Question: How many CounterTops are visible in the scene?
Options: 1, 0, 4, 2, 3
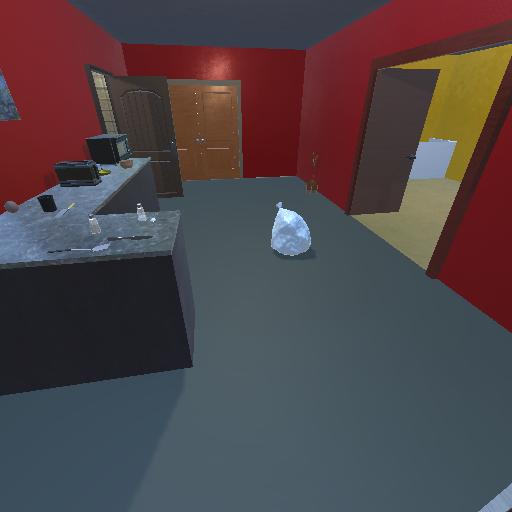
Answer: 1